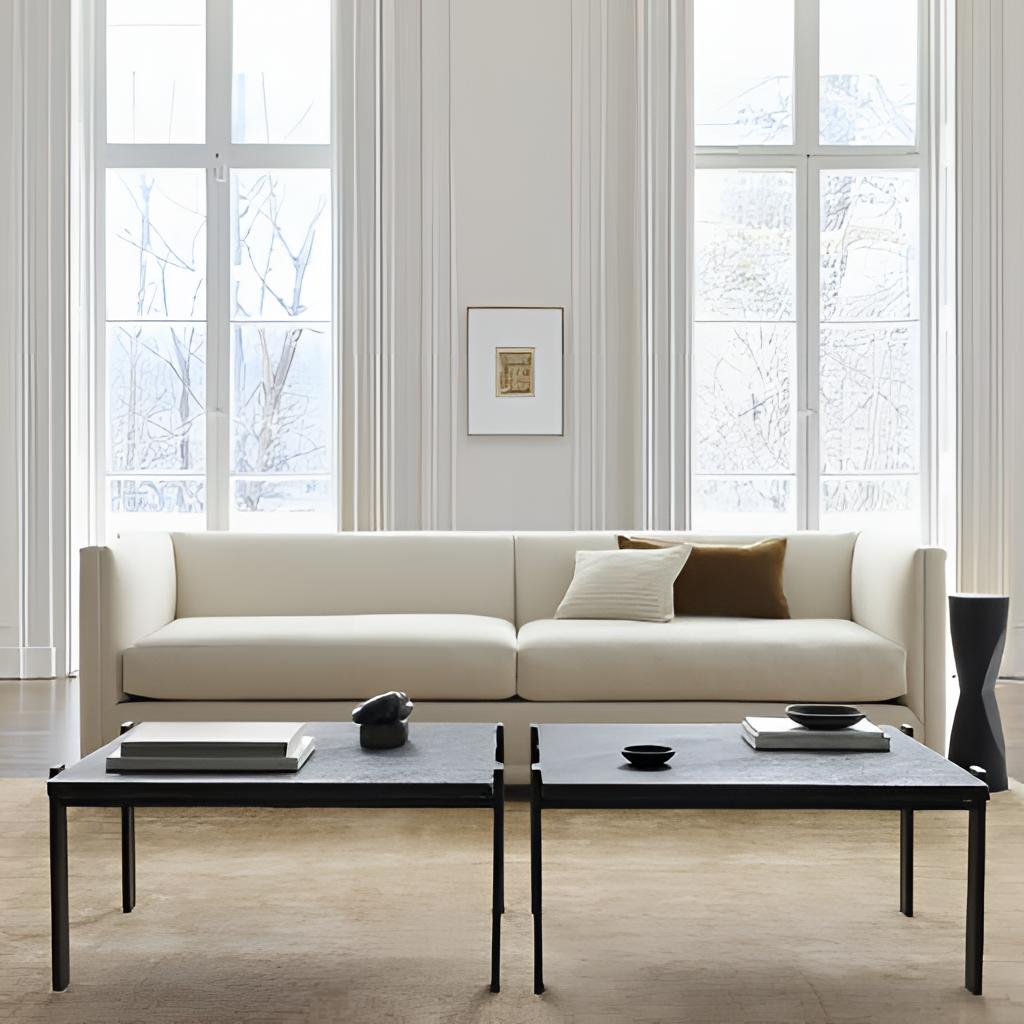
living room, white fabric sofa, contemporary, wood flooring, with plank pattern, white paint wallpaper, with solid pattern